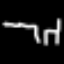
Label: chair